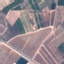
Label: PermanentCrop